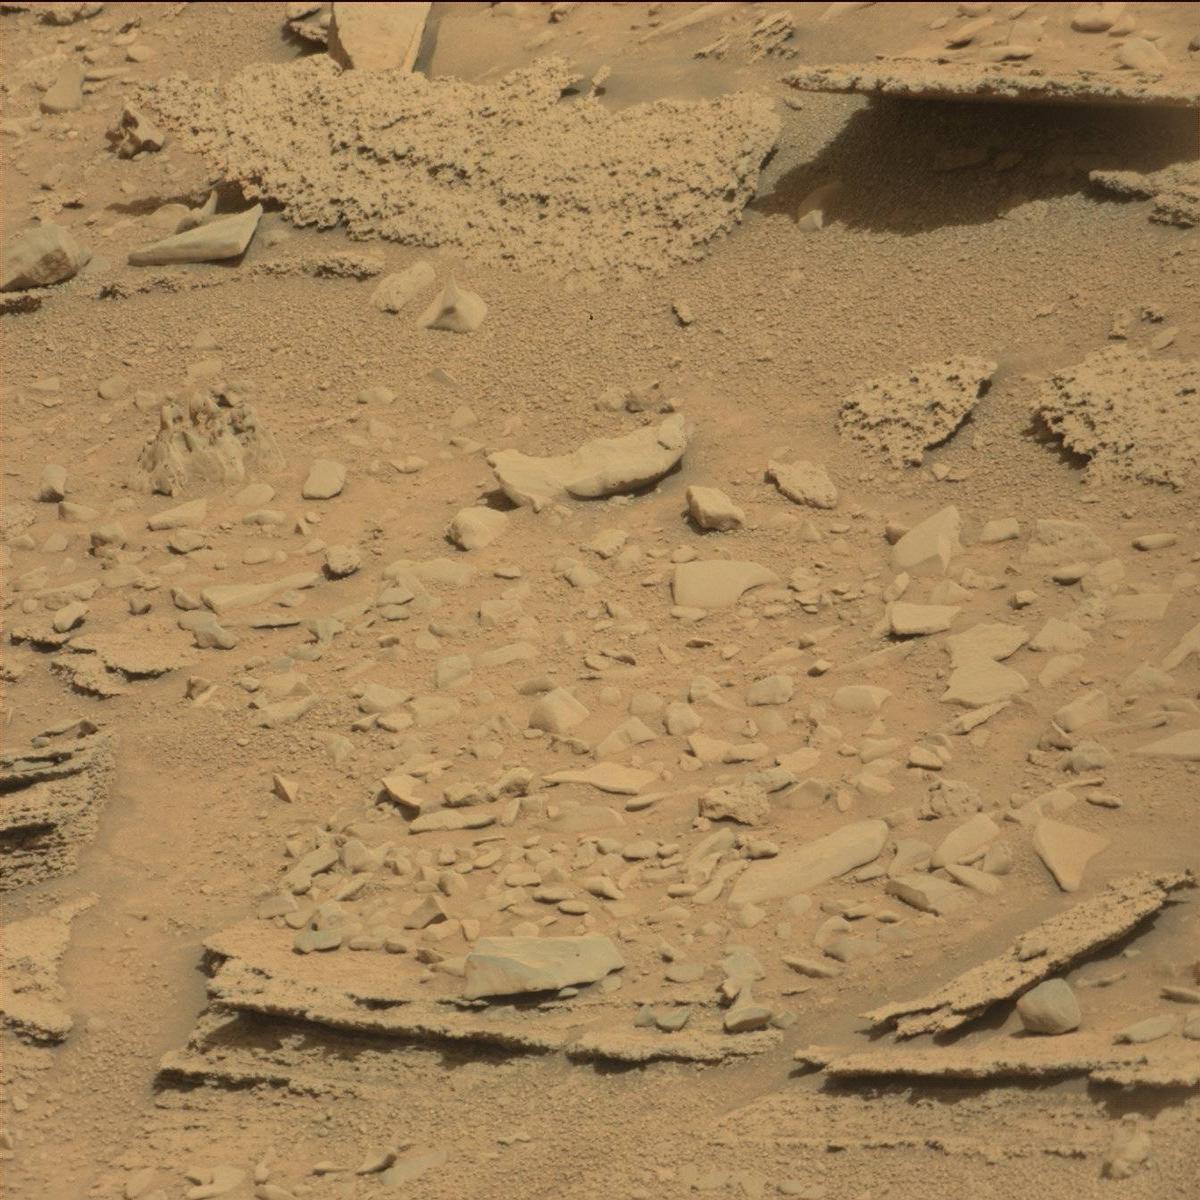
Terrain classes present: Bedrock, Rock, Sand / Soil